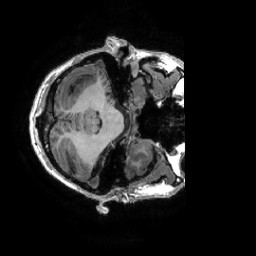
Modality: T1w
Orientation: axial
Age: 31
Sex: male
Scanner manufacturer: ge
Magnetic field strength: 3 T
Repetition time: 0.0073 s
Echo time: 0.003 s